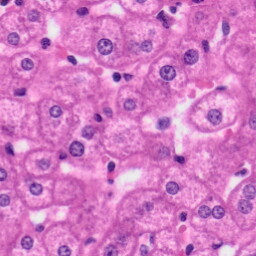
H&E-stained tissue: Liver